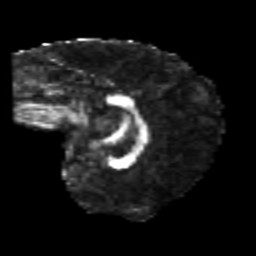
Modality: FA
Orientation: sagittal
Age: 23
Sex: female
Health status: healthy
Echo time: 0.074 s